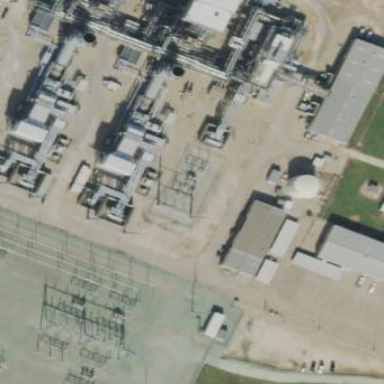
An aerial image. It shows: Gas turbine generator powered by gas.